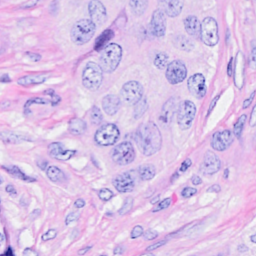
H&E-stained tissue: Breast